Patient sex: M
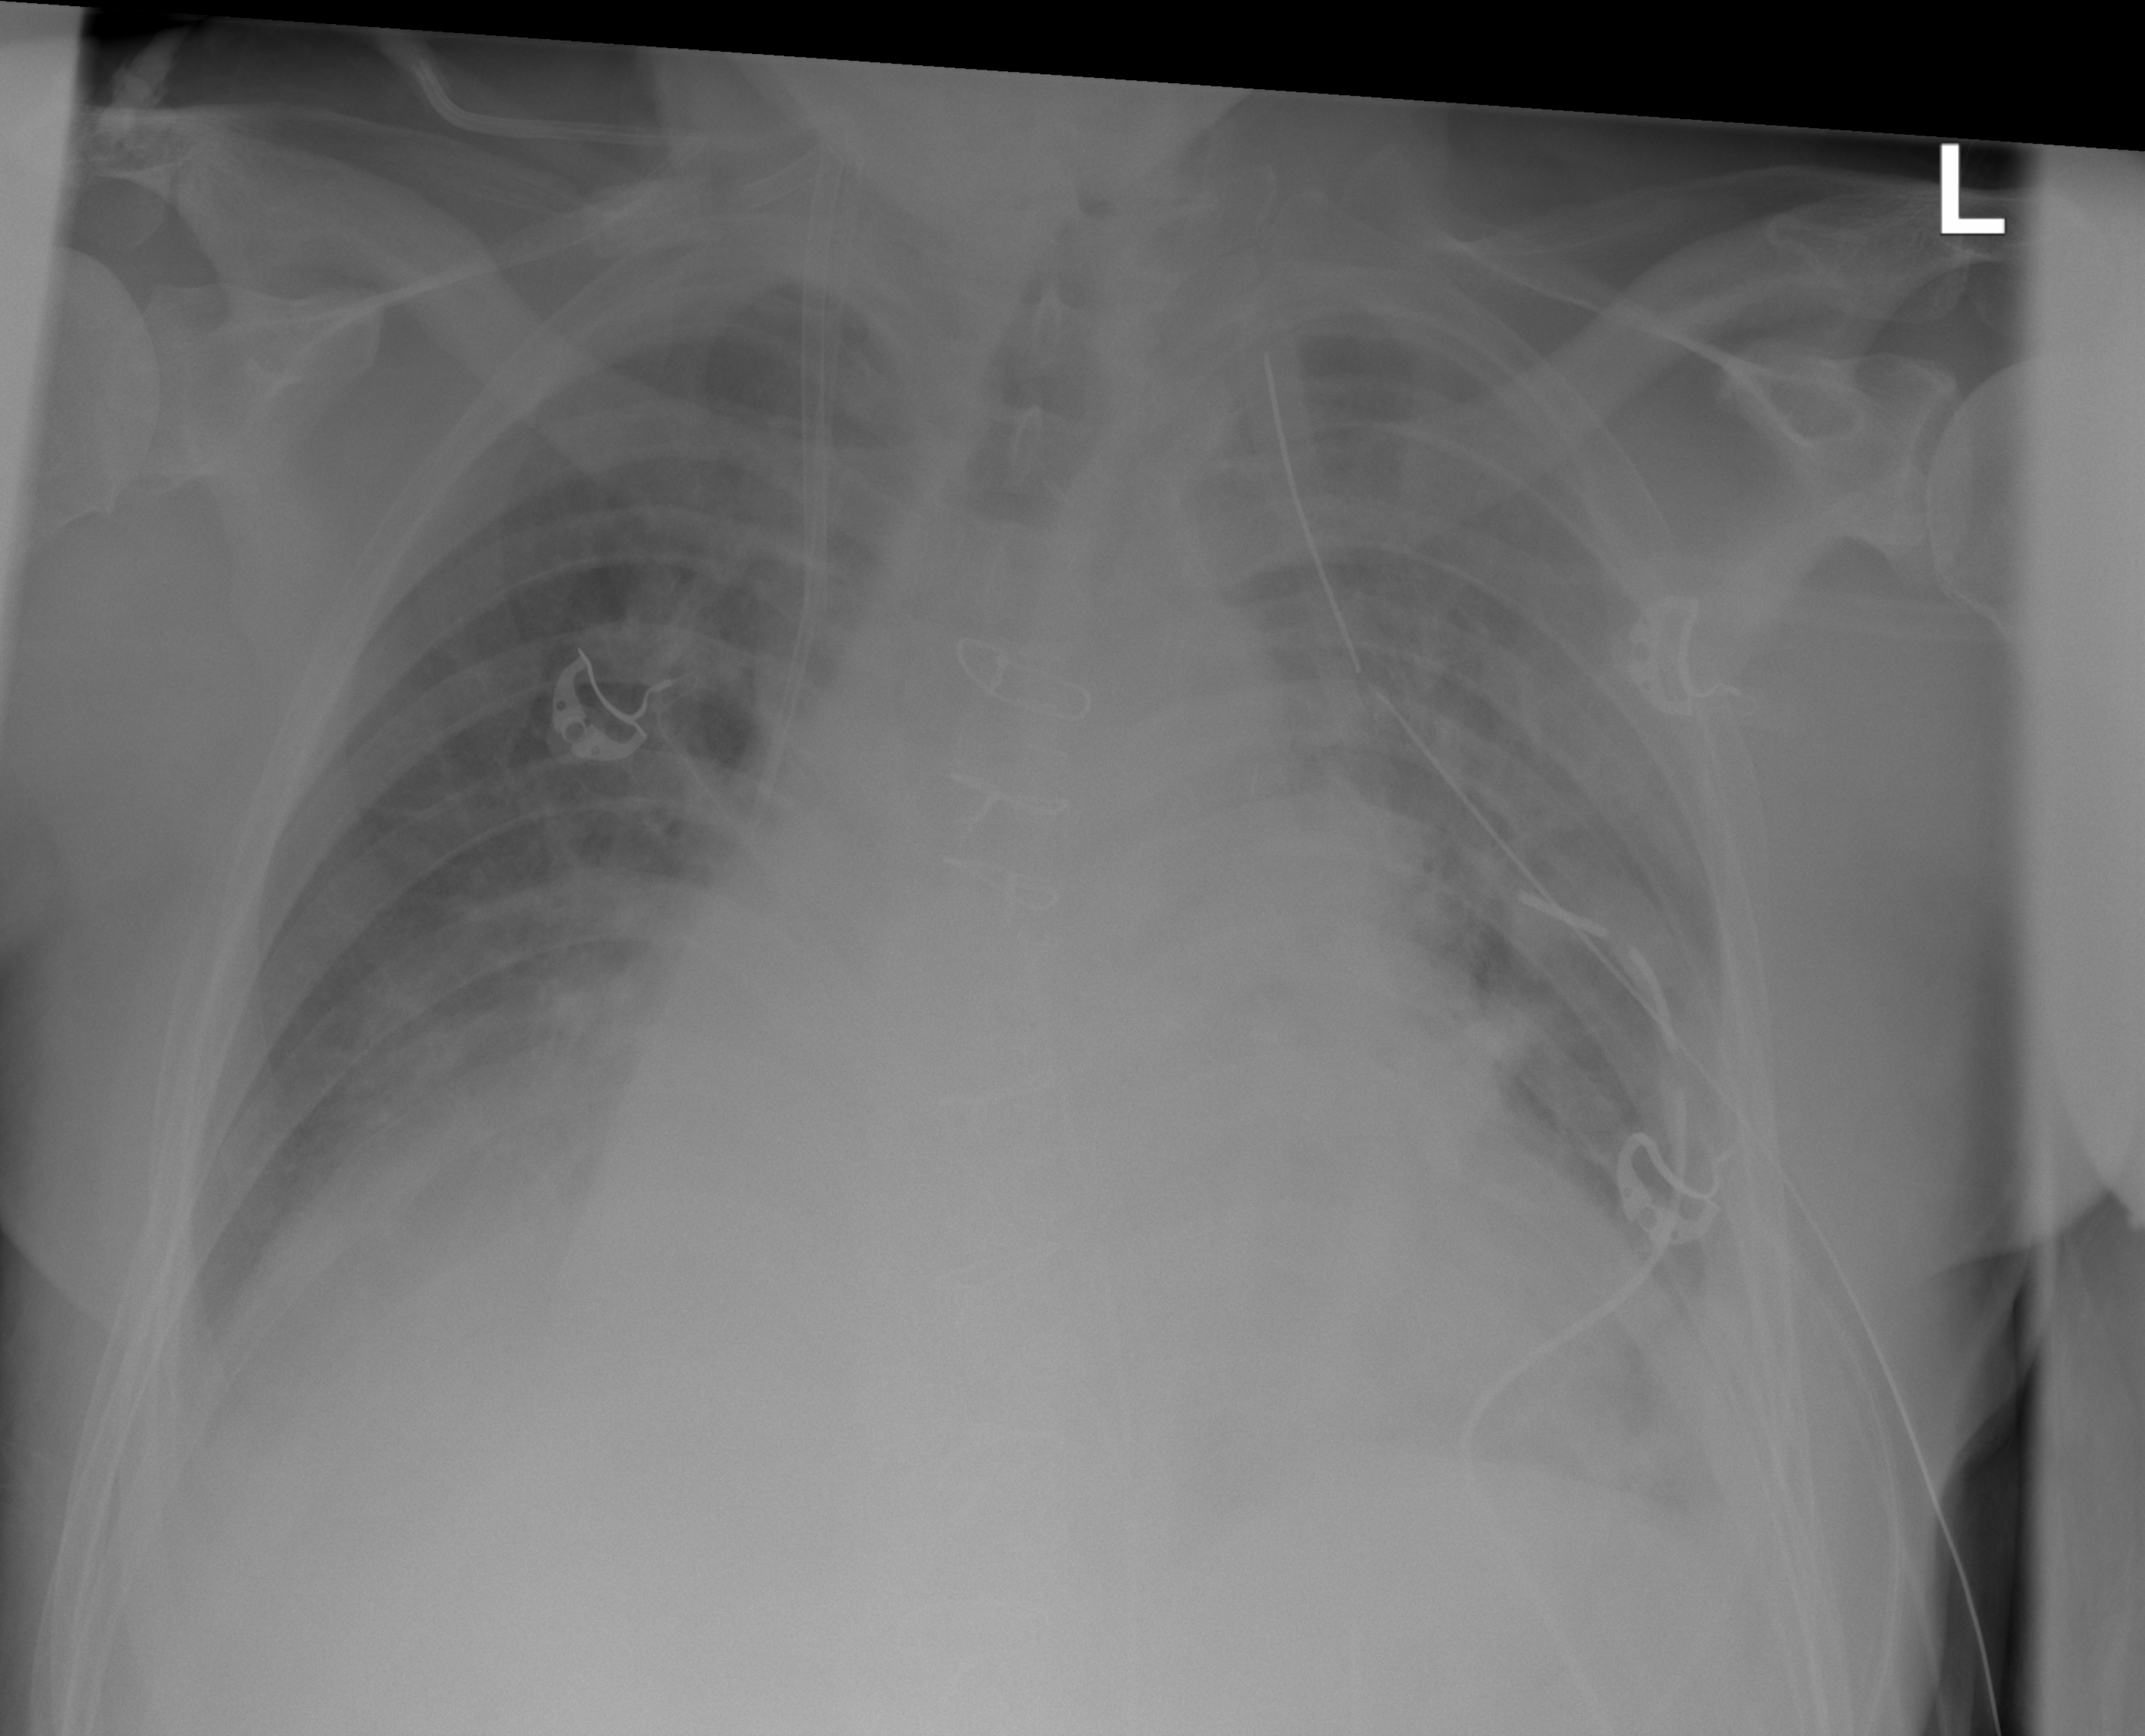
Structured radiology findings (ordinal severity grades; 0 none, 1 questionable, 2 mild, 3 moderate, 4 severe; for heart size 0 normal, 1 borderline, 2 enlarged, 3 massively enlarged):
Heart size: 2
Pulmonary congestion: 1
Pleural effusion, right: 1
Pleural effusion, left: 2
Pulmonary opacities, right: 2
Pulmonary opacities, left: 2
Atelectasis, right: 0
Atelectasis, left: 3